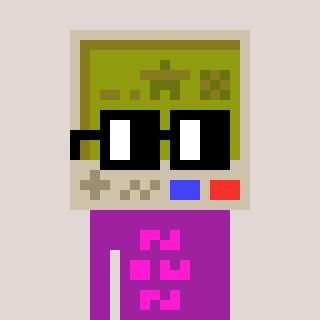
a pixel art character with square black glasses, a gameboy-shaped head and a magenta-colored body on a warm background